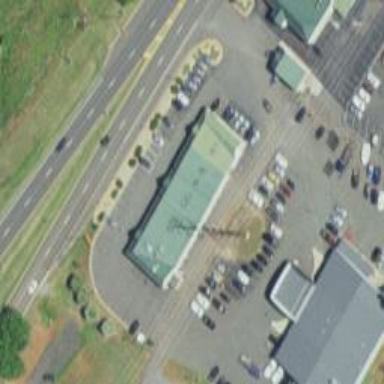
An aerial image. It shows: Car rental facility.